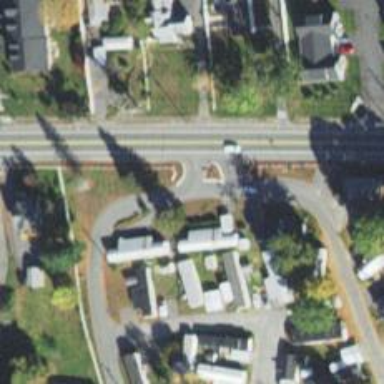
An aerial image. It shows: Residential road.